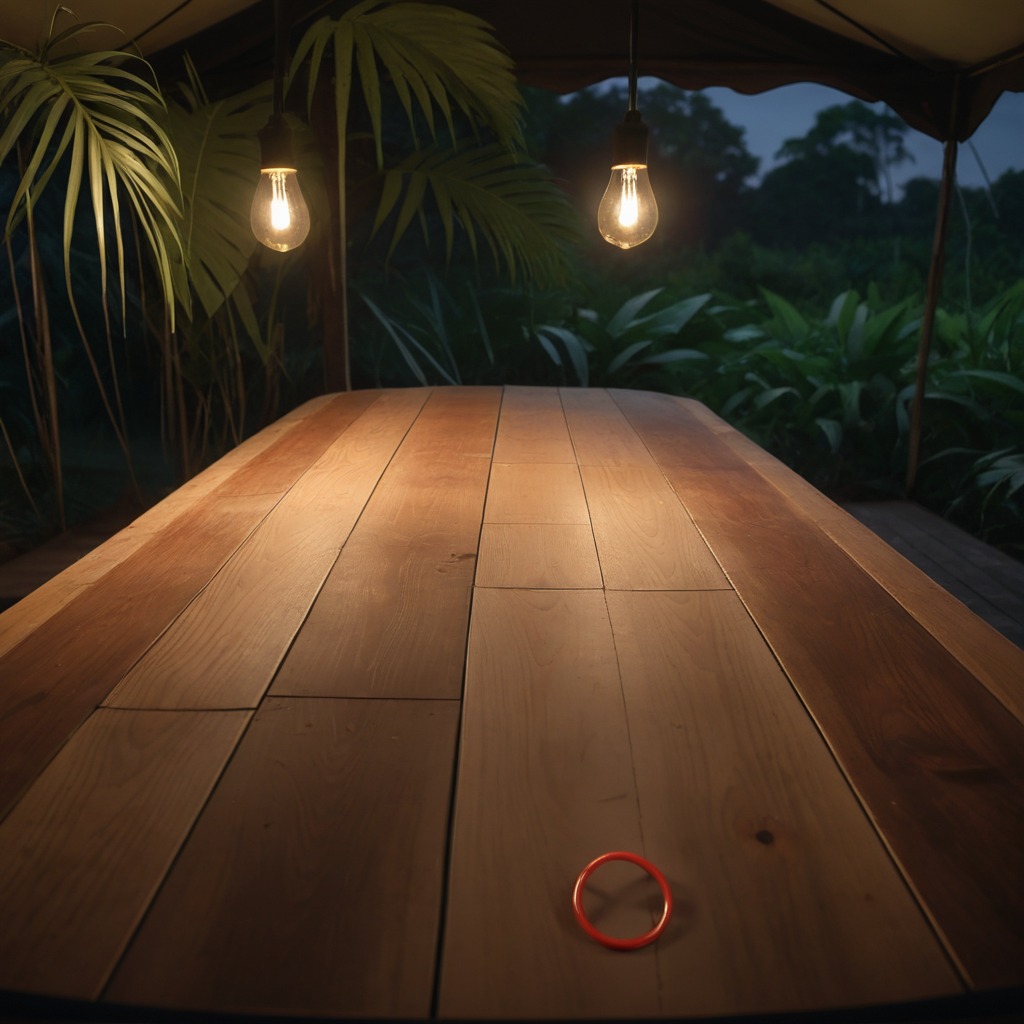
A rubber O-ring is lying on a wooden table inside a jungle field workshop tent at night.